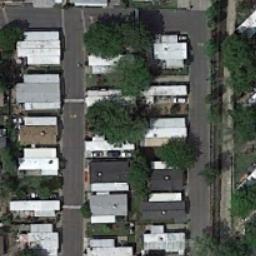
Label: residential